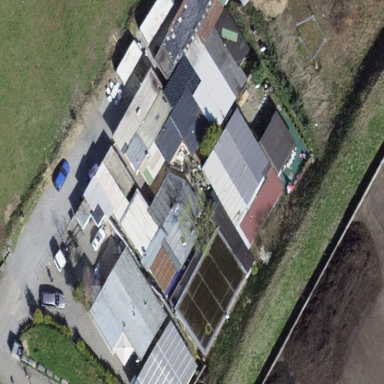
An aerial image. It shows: Static caravan building.